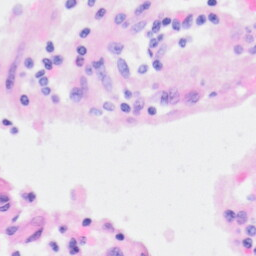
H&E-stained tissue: Kidney